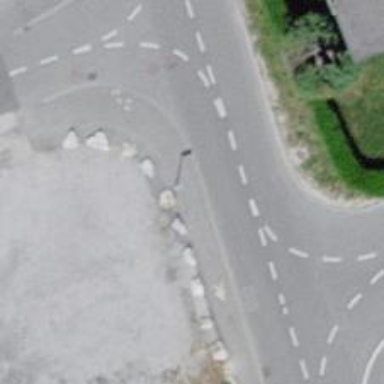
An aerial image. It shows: Sidewalk along the footway.